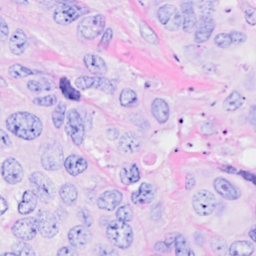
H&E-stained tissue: Breast